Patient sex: M
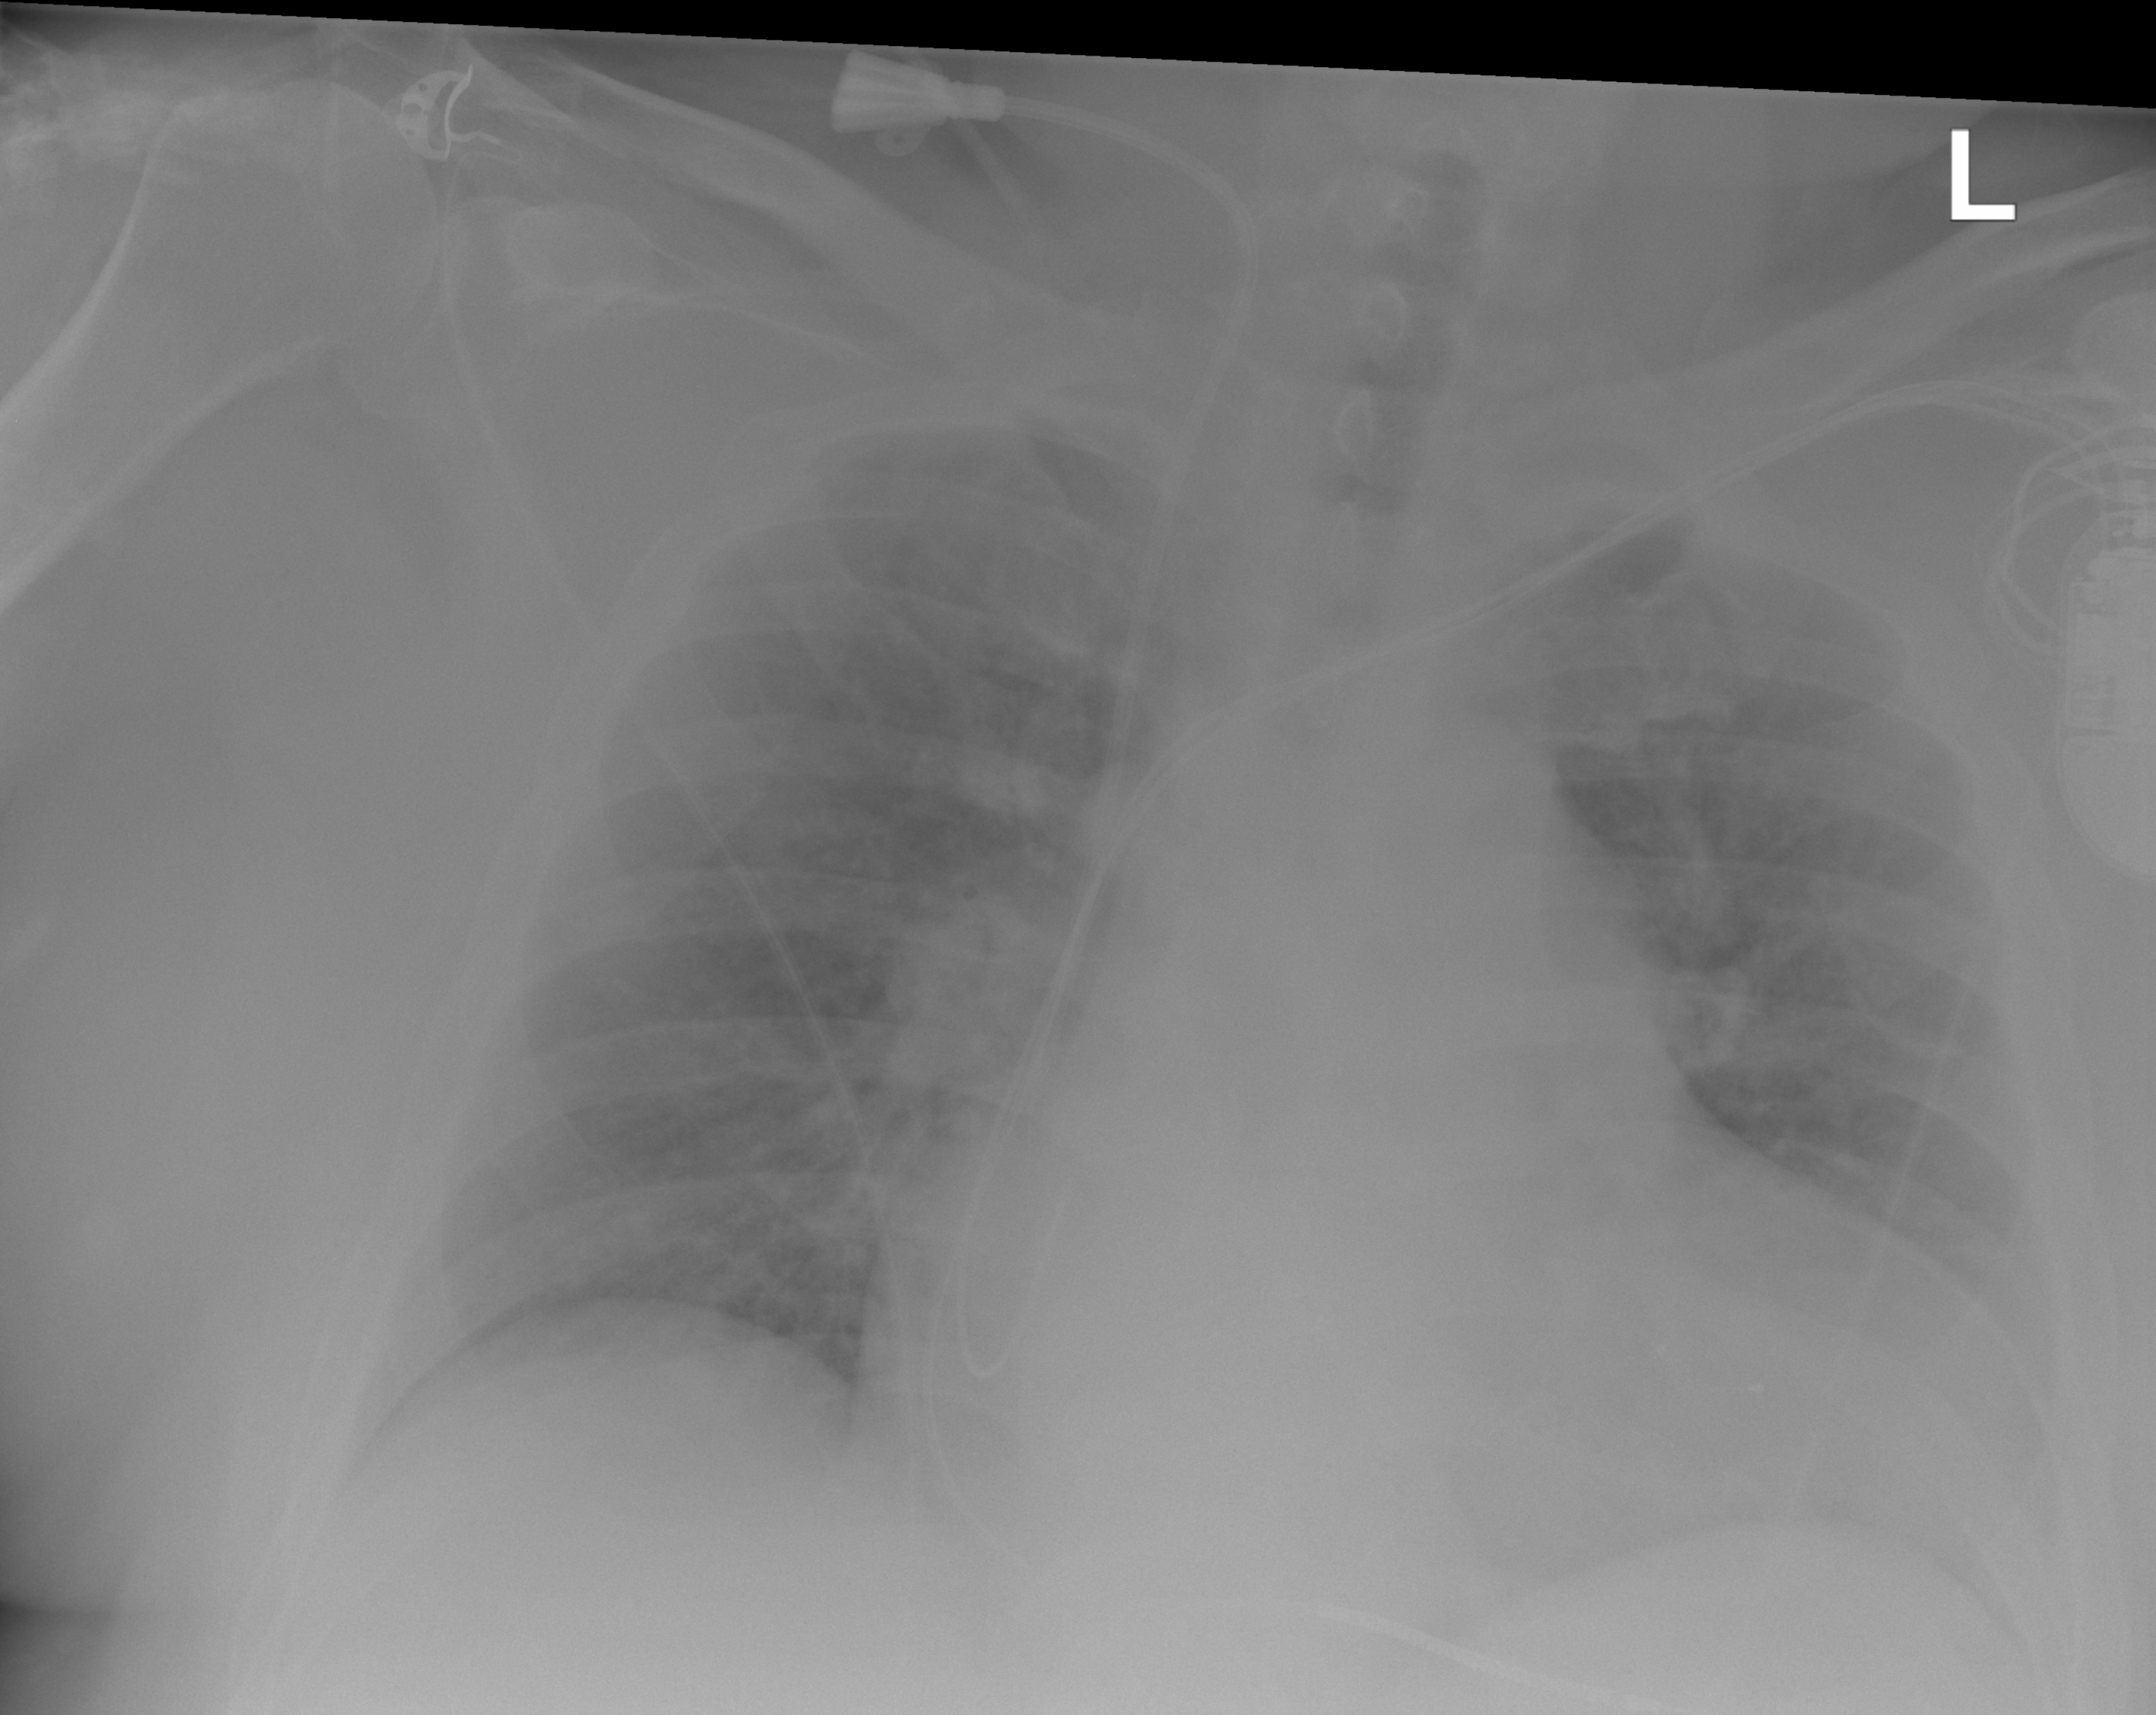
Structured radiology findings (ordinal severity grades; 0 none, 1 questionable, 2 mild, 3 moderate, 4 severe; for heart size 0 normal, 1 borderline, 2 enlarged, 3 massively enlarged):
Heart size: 2
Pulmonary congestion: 0
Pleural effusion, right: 0
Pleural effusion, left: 1
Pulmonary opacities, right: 0
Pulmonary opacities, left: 0
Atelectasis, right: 0
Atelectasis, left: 0